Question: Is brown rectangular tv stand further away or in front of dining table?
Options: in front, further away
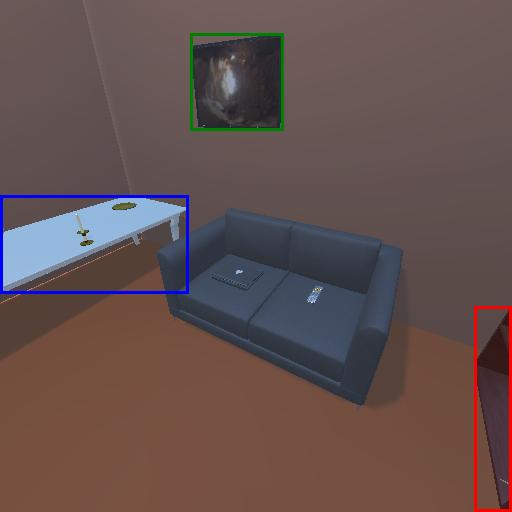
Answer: in front